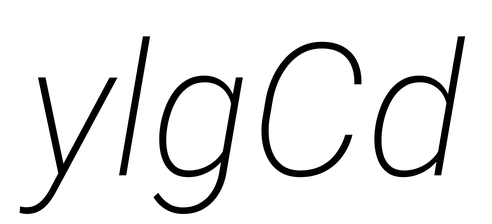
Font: Roboto-Italic_ExtraLight_Italic